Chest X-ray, PA view. Patient: 69 years old, sex F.
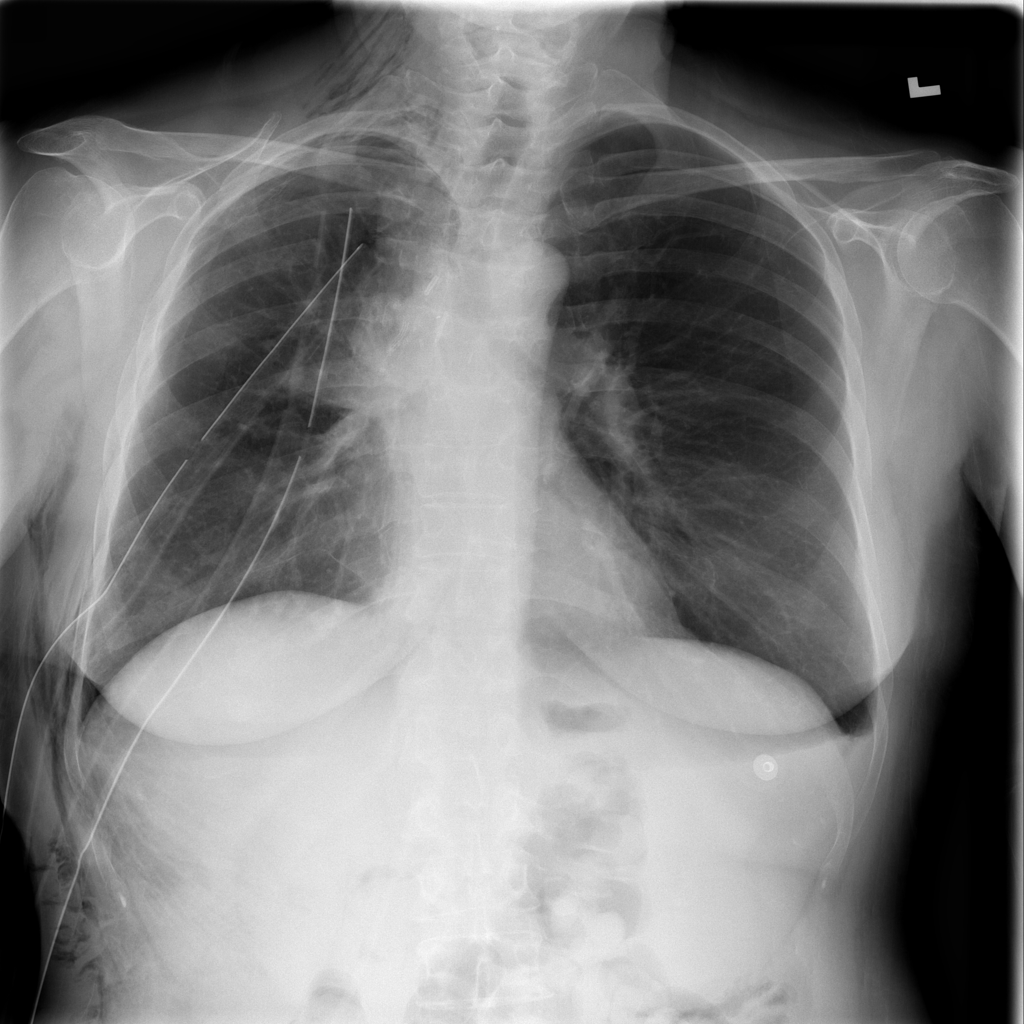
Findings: Infiltration